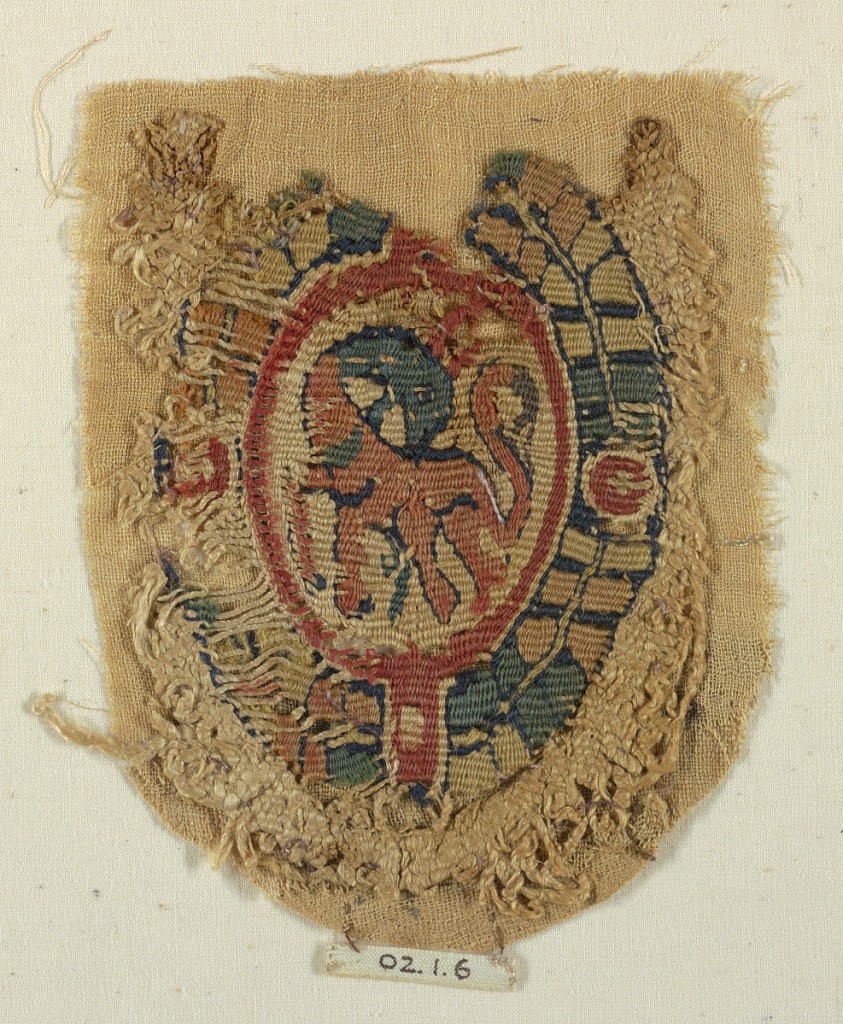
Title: Fragment
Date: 4th–5th century
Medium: Warp; S-spun Z-twist linen. Weft; S-spun linen, S-spun wools Technique: slit tapestry woven with supplementary wrapping
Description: Irregular medallion showing horse-like animal within wide border.